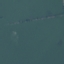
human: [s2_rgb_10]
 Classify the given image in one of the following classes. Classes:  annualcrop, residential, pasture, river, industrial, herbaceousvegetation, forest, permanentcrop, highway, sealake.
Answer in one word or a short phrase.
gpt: SeaLake